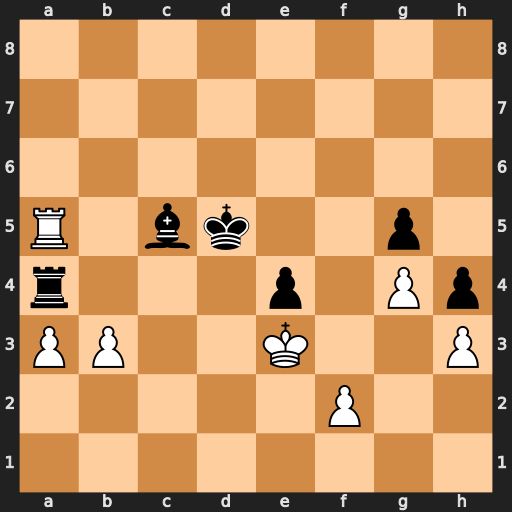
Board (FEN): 8/8/8/R1bk2p1/r3p1Pp/PP2K2P/5P2/8
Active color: w
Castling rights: -
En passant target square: -
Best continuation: Rxc5+ Kxc5 bxa4